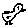
Label: bird